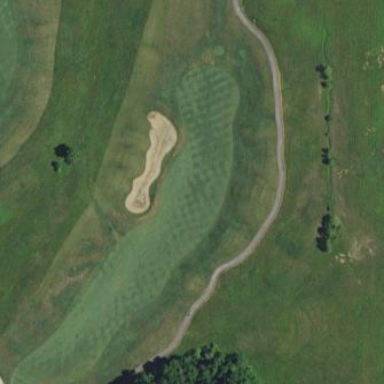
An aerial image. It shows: Golf fairway surrounded by grass.